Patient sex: M
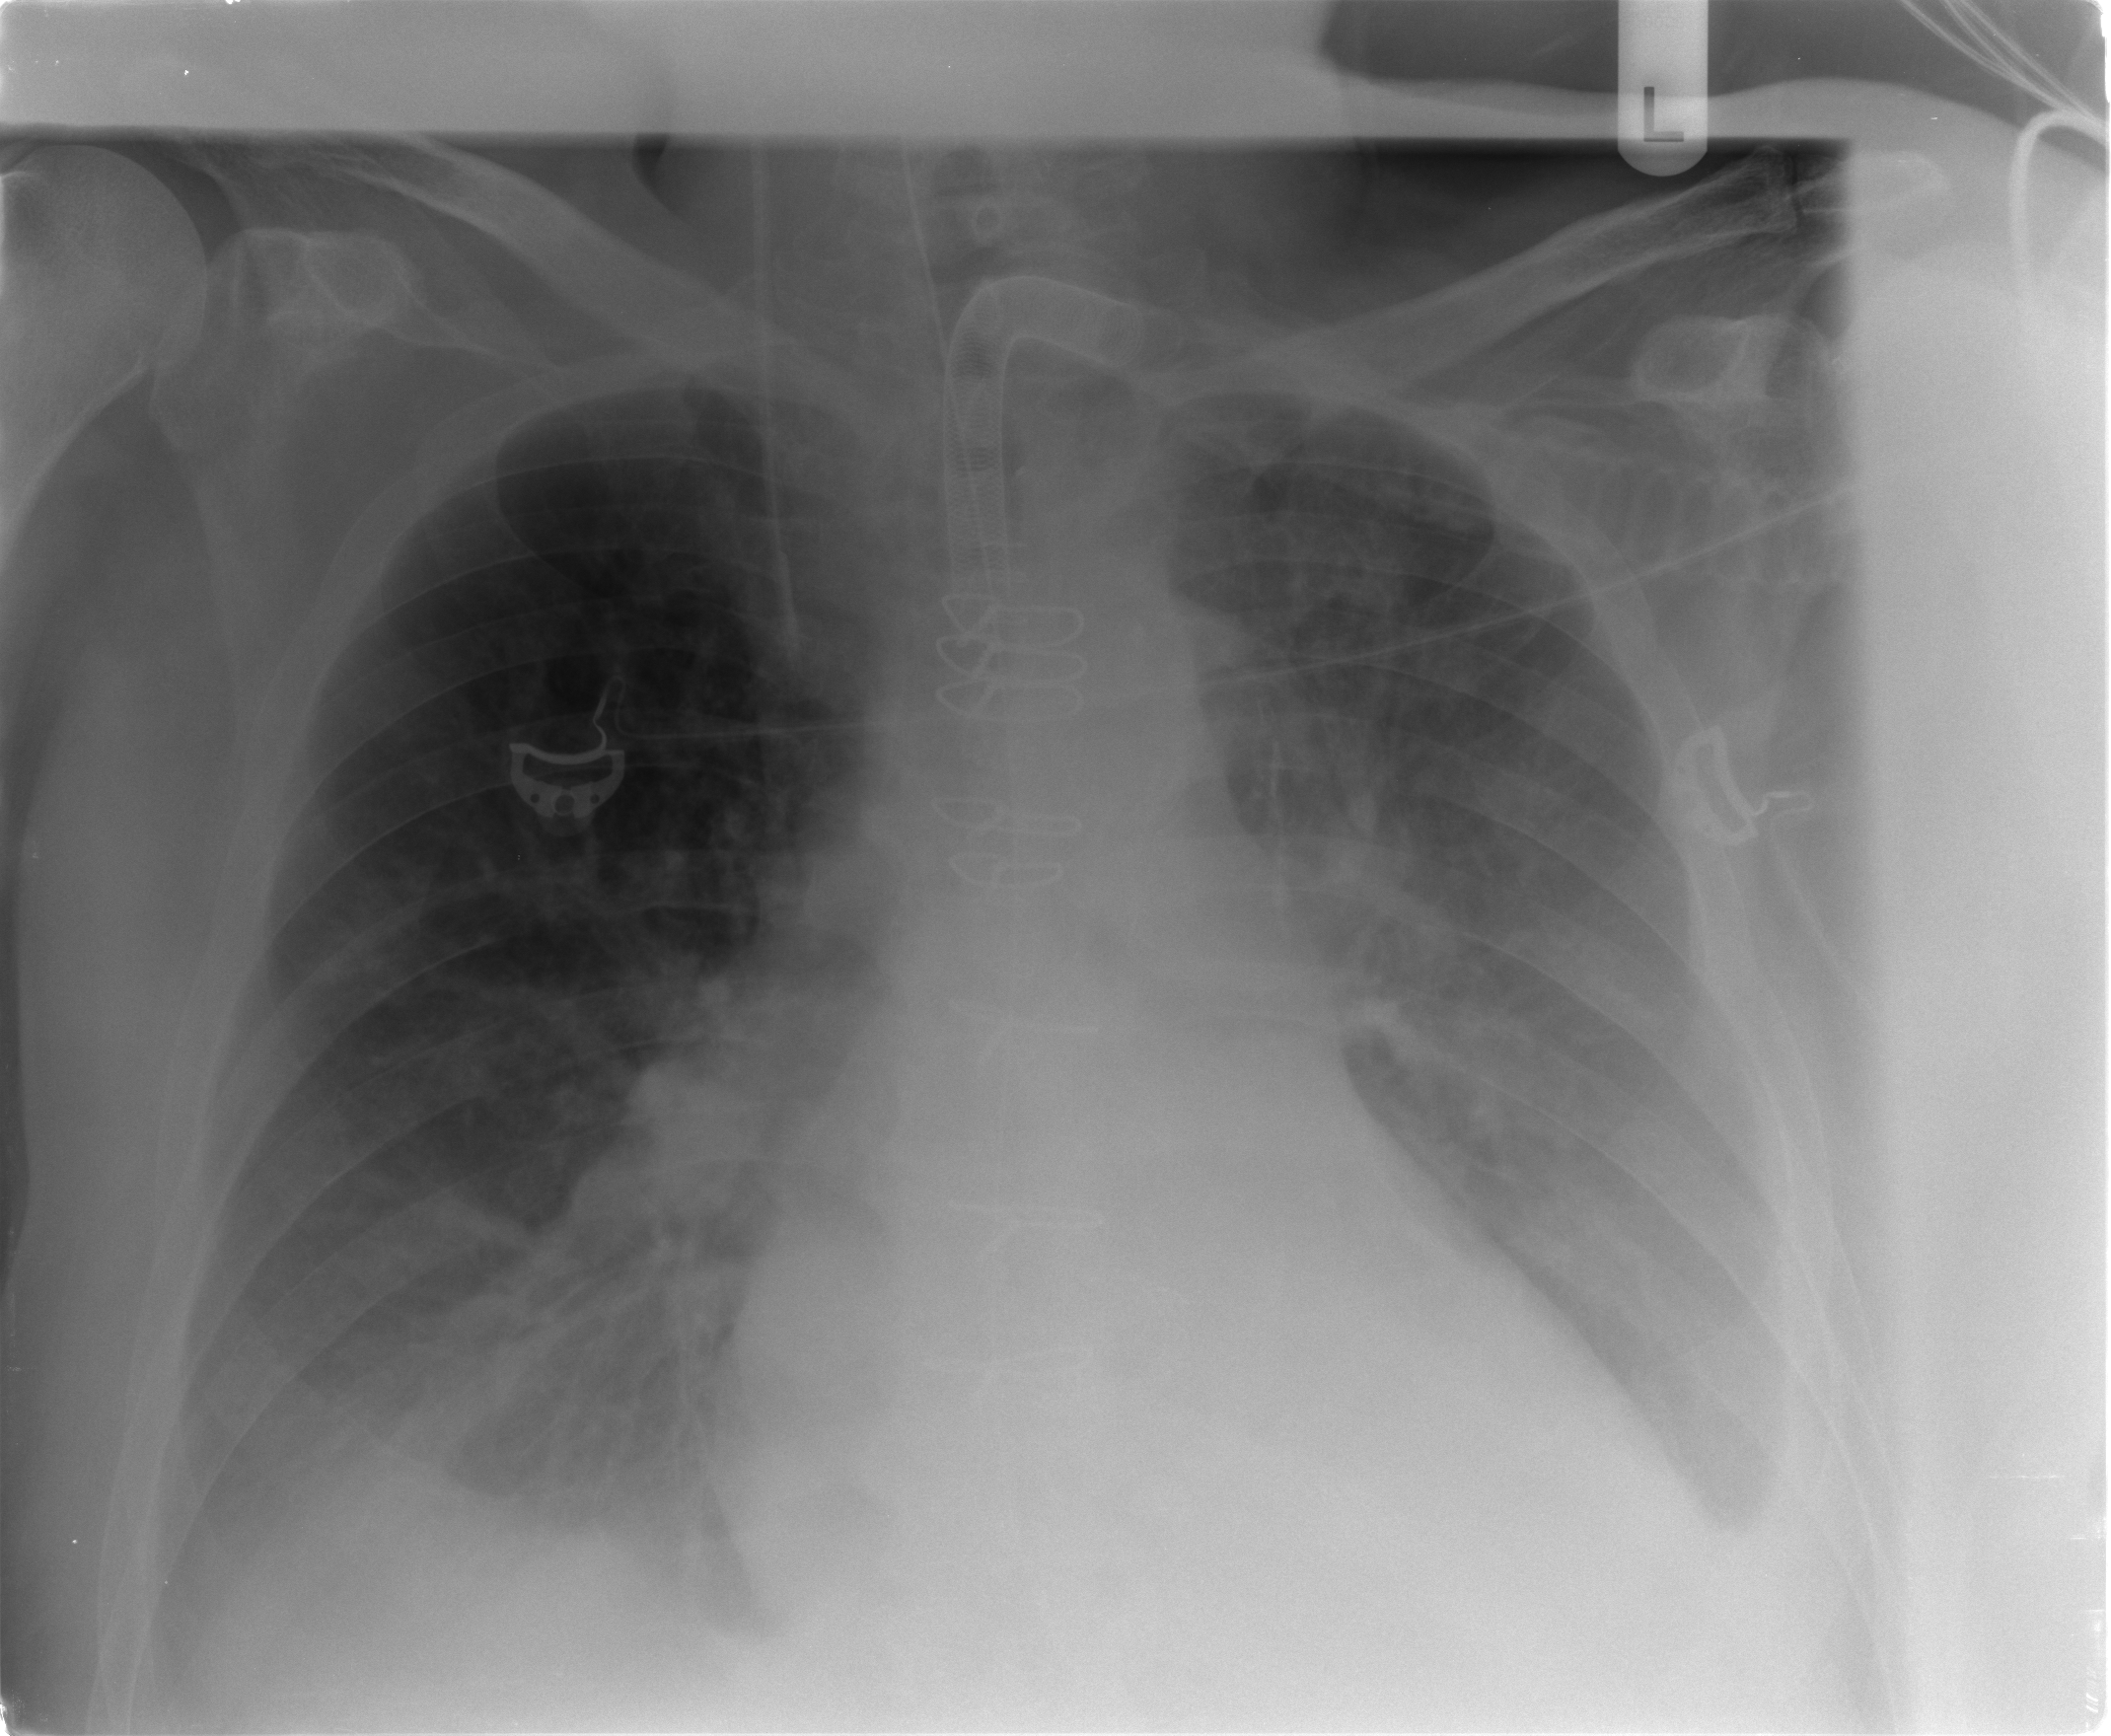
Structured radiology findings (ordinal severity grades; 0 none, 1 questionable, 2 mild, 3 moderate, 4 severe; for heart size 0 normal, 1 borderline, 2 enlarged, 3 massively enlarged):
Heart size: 1
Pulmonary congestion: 2
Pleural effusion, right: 2
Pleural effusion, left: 3
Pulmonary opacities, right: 1
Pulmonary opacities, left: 0
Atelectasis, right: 2
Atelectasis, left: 2